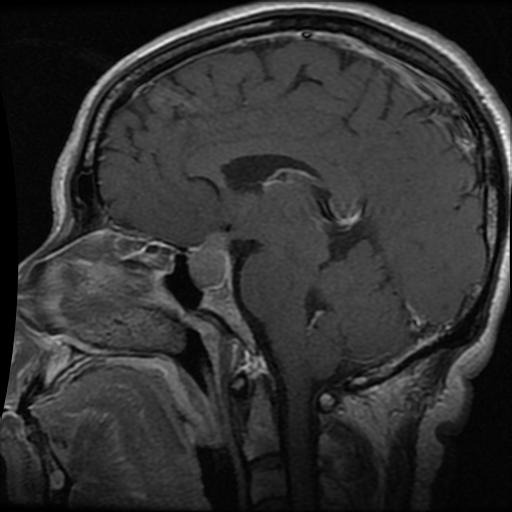
Label: pituitary